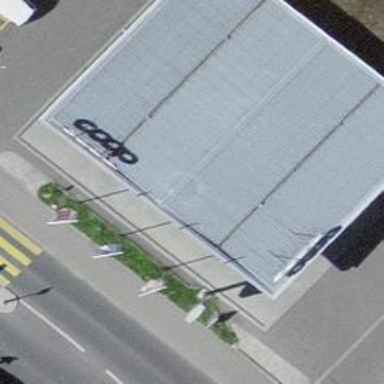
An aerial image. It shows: Fuel station.